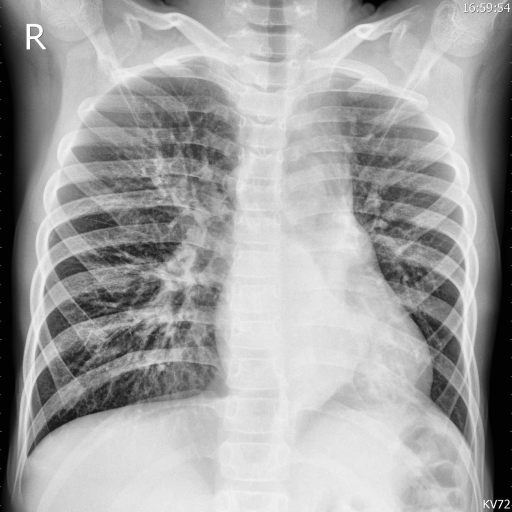
Finding: PNEUMONIA